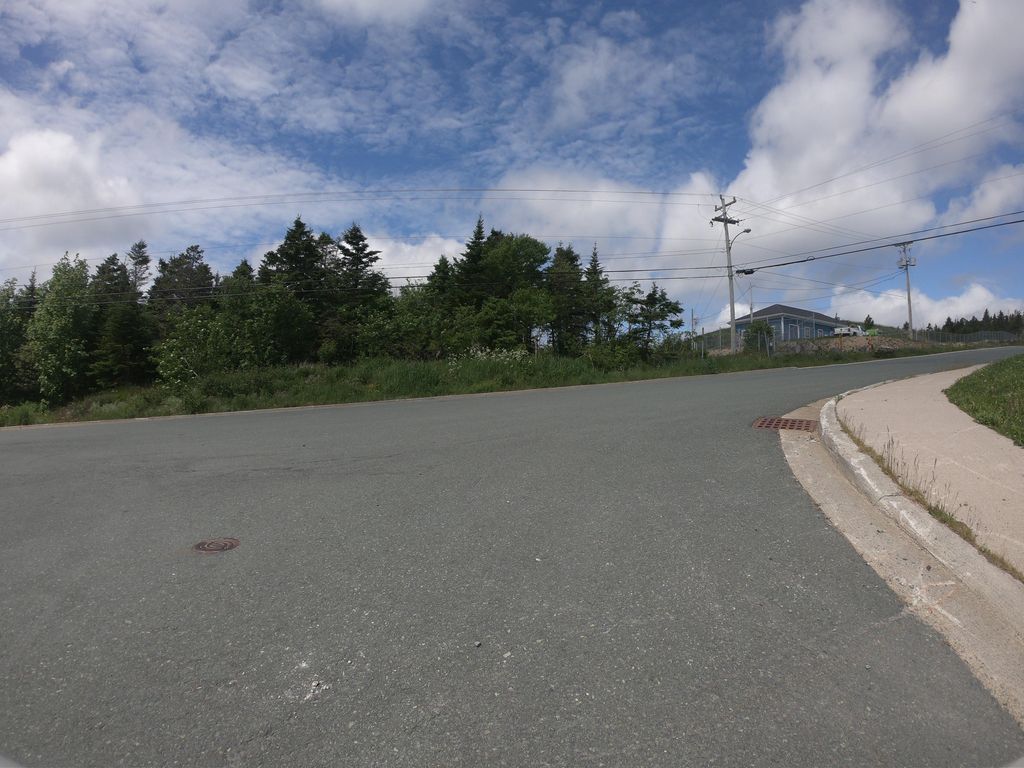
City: st_johns